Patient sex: M
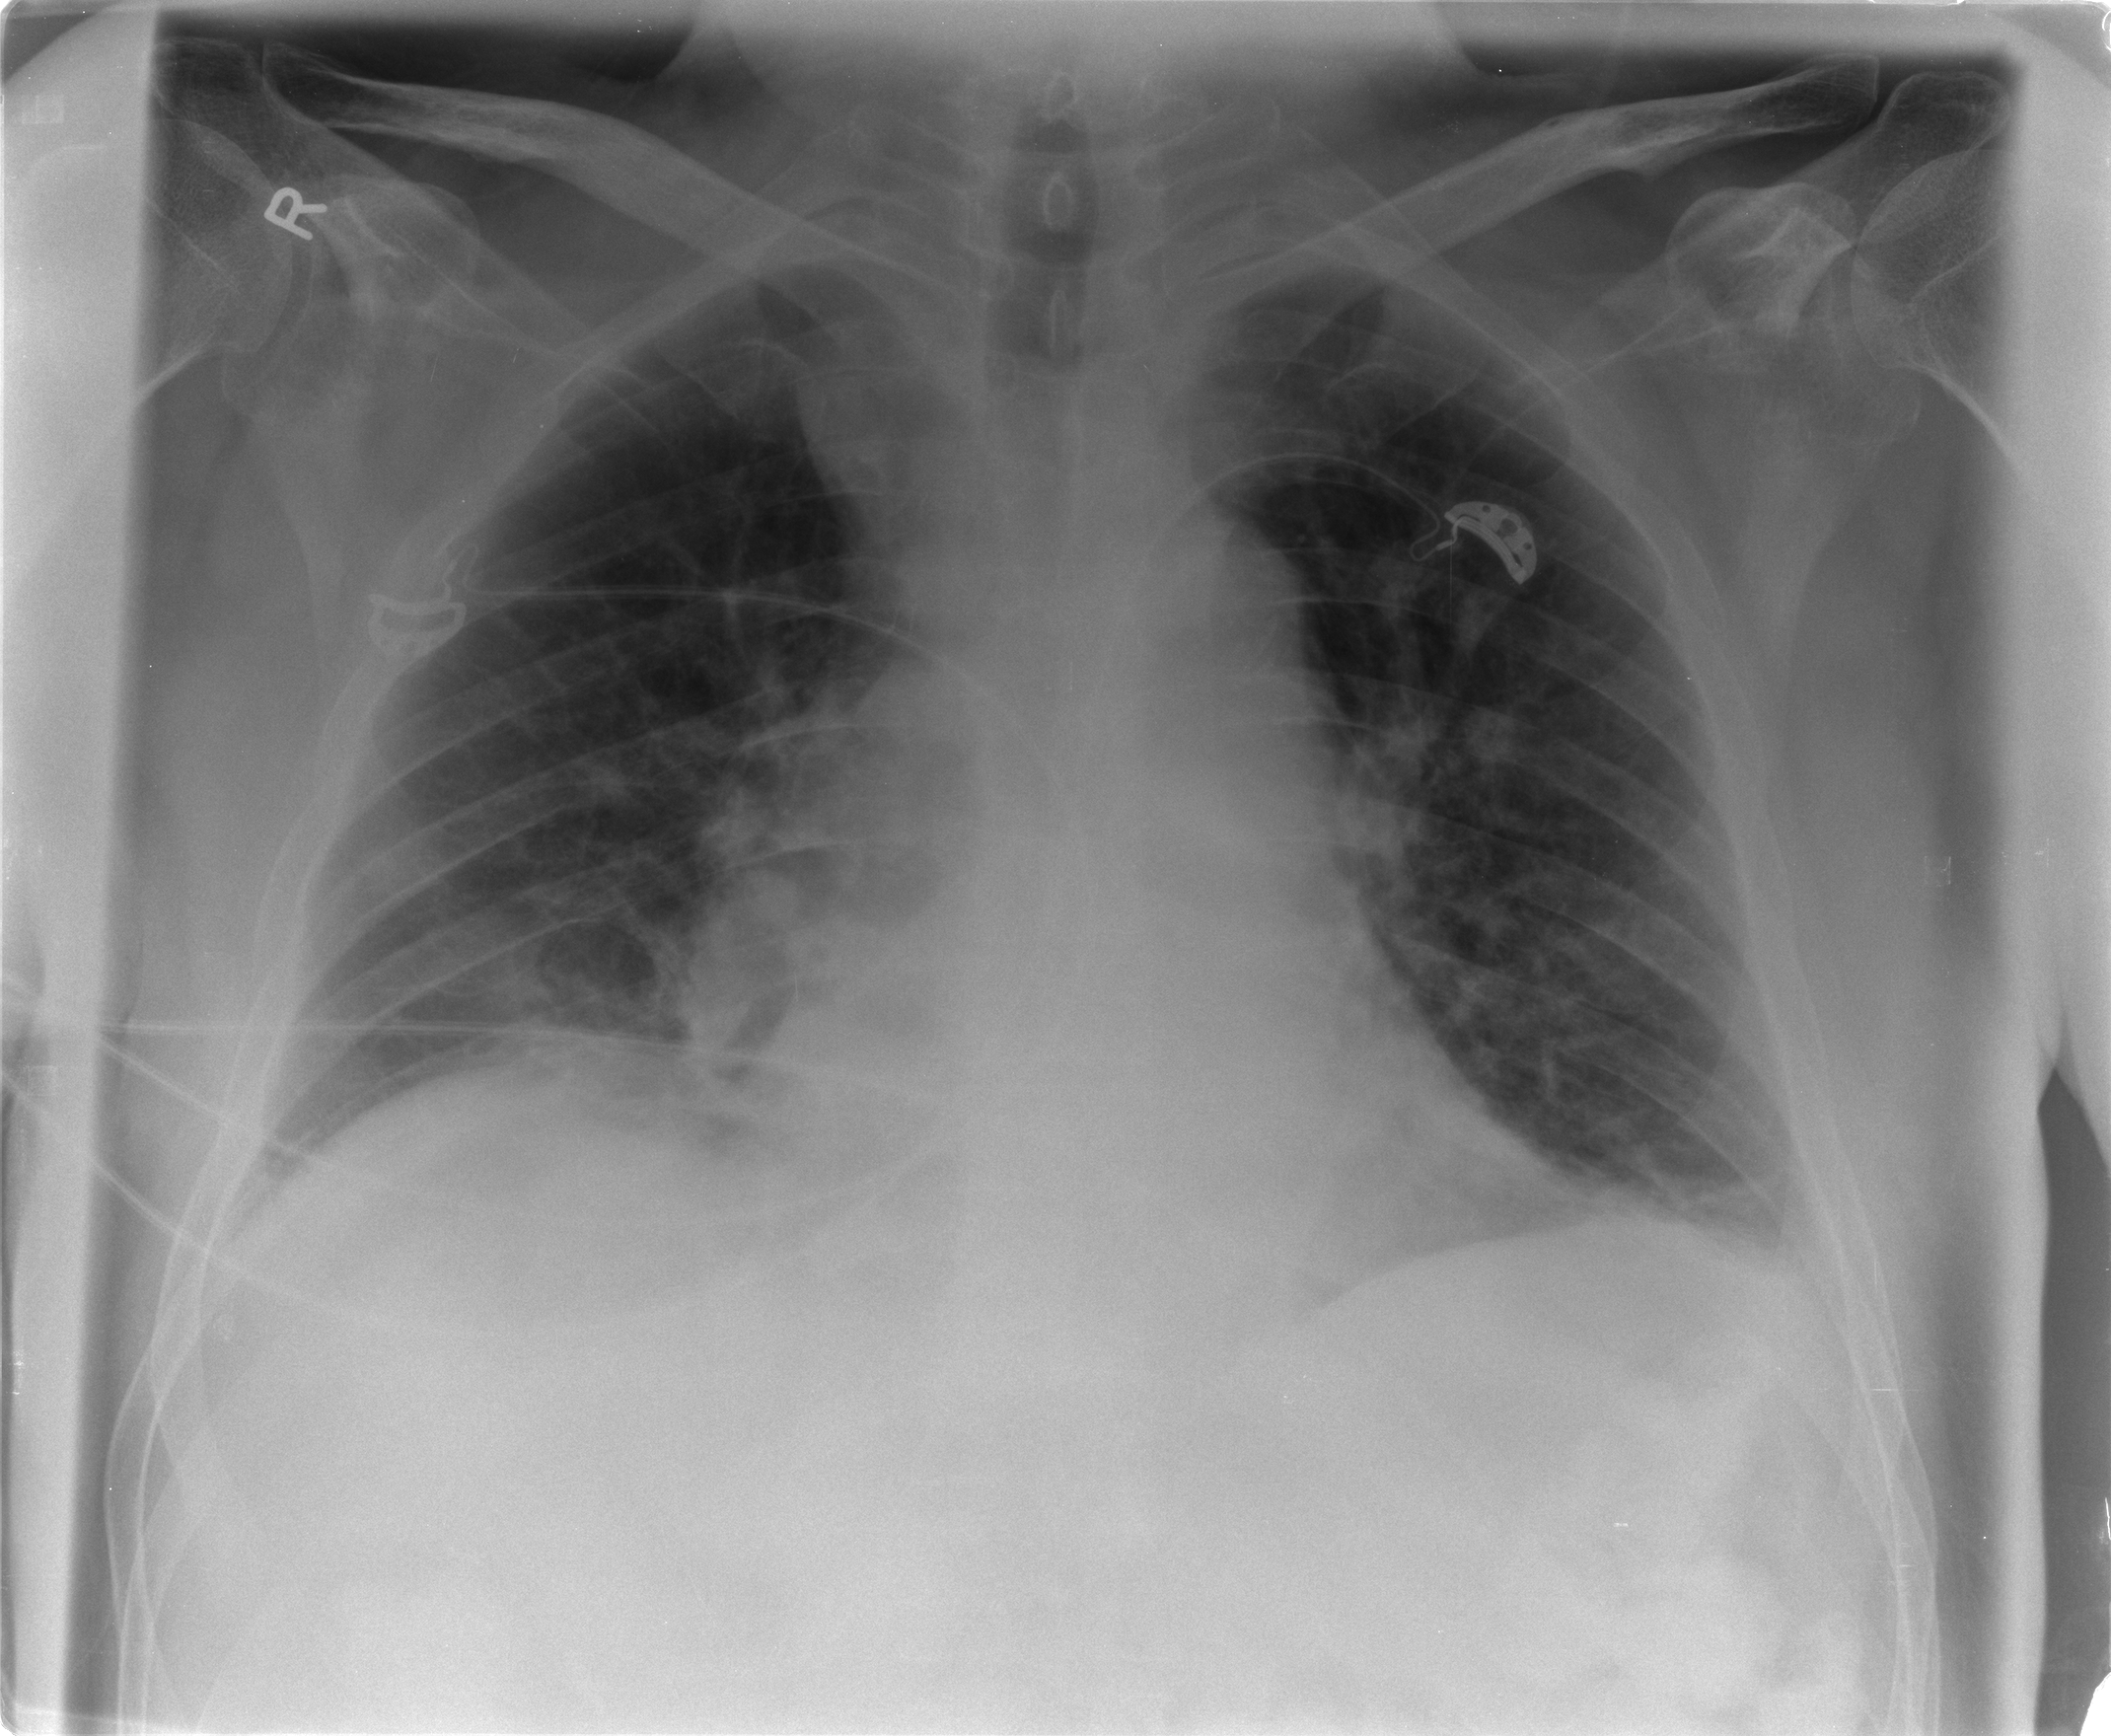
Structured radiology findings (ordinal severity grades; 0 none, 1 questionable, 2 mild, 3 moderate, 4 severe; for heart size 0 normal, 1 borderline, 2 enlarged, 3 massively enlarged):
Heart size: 1
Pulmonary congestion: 1
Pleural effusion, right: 0
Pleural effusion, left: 1
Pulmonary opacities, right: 0
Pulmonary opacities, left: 0
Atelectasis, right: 2
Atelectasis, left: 1